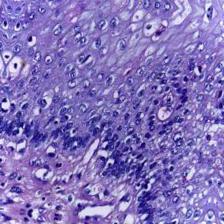
Diagnosis: Normal